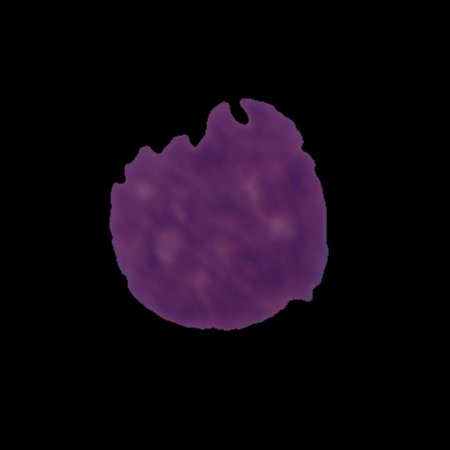
Label: cancer